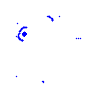
Particle: kaon